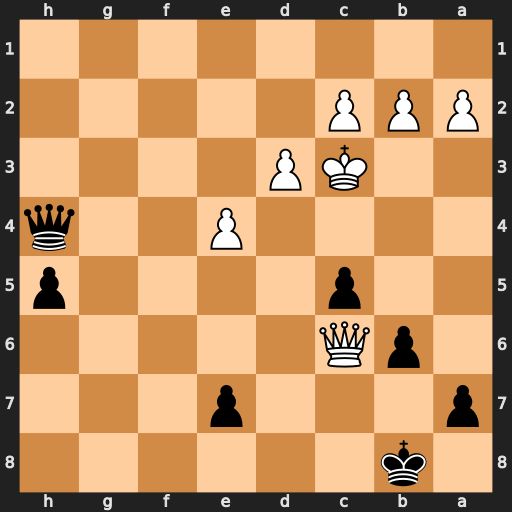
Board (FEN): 1k6/p3p3/1pQ5/2p4p/4P2q/2KP4/PPP5/8
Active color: b
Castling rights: -
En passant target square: -
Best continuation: Qe1+ Kc4 Qb4+ Kd5 Qd4+ Ke6 Qf6+